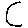
Label: moon